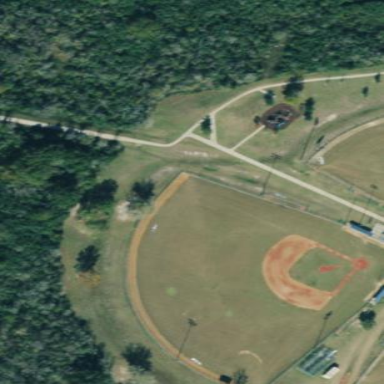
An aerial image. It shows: Baseball pitch for leisure land activities.